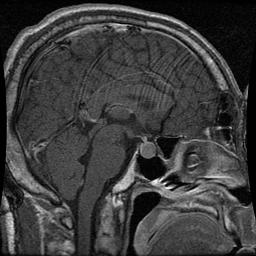
Label: pituitary